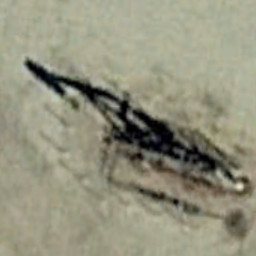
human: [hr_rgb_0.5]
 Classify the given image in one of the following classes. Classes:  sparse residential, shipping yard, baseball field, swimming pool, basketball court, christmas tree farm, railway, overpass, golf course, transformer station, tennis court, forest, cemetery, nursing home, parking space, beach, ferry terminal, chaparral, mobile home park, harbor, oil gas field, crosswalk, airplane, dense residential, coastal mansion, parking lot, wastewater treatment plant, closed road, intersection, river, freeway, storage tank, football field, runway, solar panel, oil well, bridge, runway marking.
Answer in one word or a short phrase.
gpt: oil well